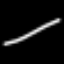
Label: line